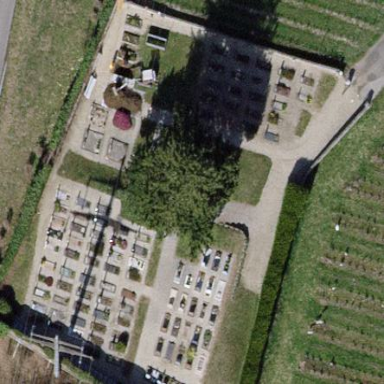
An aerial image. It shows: Cemetery.